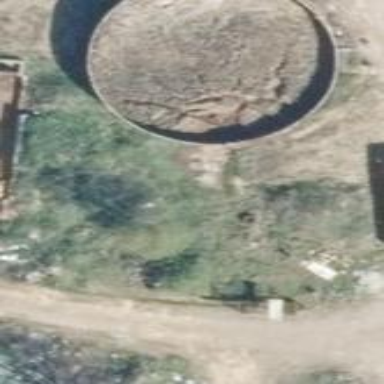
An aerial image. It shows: Silo.